Question: What I want to do is add some comments at the function definition and see it as a description when I hover over the function.
Like this:

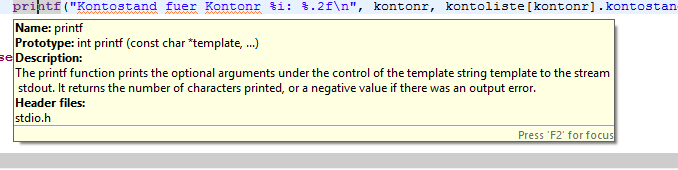
Answer: This is an outstanding enhancement request in CDT. See:
<URL>
<URL>
<URL>
You could try using the plugin mentioned here:
<URL>
The plugin is unsupported, but apparently working. I'm planning on trying to install it myself.